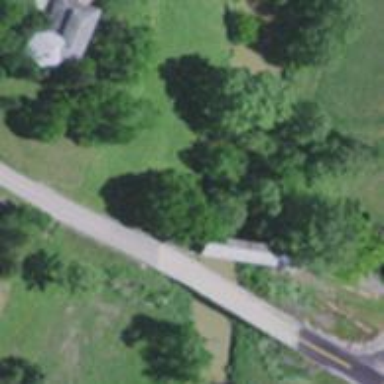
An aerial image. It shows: Covered bridge over service road.